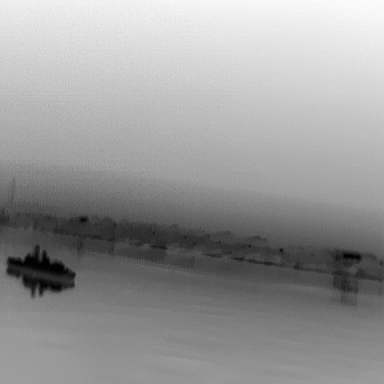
There is a warship in the infrared image.